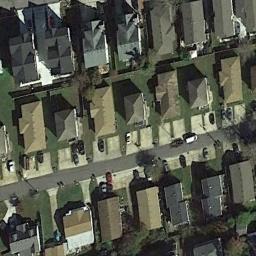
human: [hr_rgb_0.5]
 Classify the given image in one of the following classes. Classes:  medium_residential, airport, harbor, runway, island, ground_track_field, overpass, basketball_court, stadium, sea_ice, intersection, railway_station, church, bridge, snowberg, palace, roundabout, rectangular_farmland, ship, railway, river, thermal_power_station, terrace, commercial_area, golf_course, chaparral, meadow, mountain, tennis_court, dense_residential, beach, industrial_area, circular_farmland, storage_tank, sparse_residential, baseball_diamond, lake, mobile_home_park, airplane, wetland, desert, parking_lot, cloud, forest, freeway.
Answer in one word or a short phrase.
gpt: dense_residential